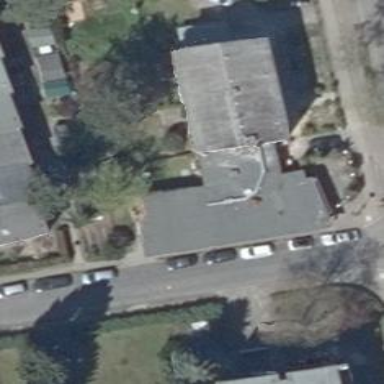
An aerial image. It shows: Commercial building.